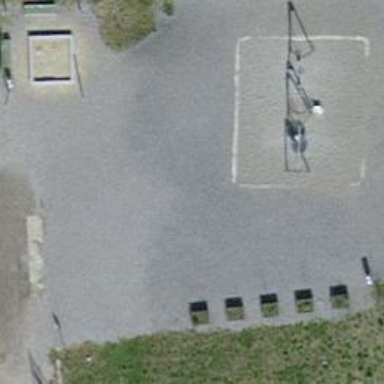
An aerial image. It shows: Playground area for leisure activities on the land.